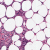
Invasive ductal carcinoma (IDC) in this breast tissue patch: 0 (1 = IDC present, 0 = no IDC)